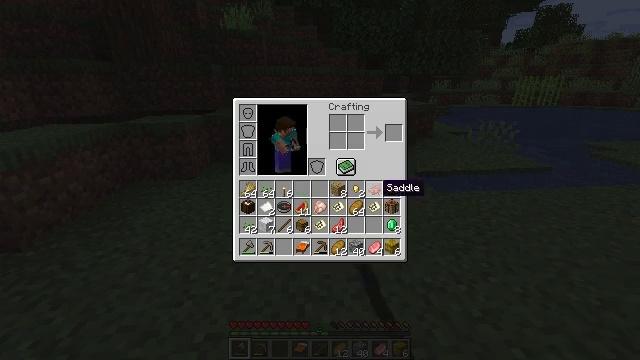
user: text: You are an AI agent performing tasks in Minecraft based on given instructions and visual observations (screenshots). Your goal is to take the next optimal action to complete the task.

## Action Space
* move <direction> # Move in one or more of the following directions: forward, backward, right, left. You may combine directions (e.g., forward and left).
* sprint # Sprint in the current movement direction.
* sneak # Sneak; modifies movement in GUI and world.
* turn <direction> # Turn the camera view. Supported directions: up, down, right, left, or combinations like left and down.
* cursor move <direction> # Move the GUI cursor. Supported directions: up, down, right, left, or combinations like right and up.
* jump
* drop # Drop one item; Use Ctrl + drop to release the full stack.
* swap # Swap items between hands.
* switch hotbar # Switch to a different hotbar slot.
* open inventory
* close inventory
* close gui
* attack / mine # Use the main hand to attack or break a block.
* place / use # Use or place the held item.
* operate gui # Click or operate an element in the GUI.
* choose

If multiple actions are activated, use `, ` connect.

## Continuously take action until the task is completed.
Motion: motion action
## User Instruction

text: Drop some tall grass.
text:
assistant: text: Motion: no_op